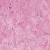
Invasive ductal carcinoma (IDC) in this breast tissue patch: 0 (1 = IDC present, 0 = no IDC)